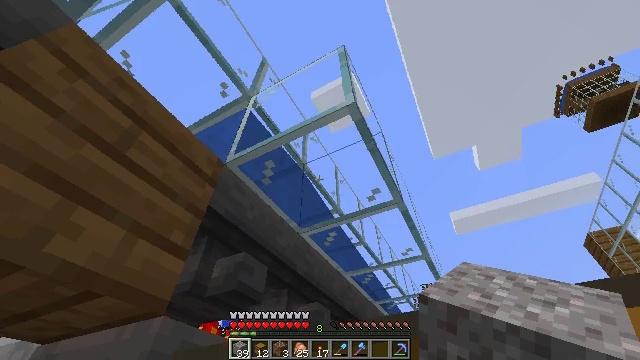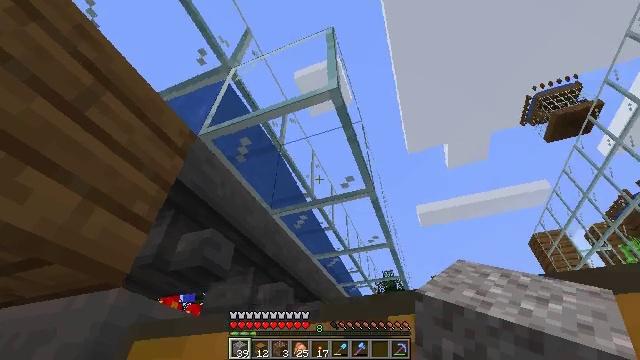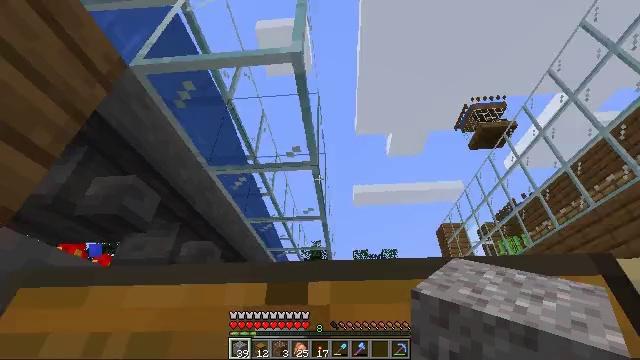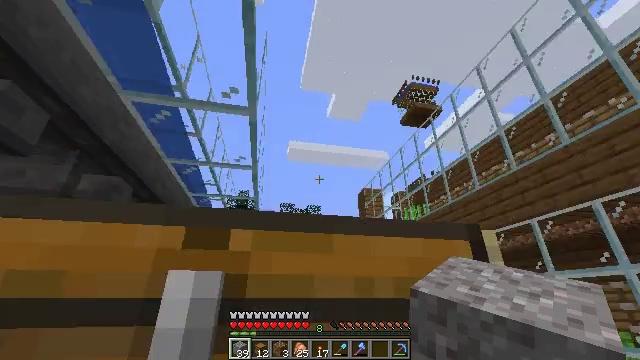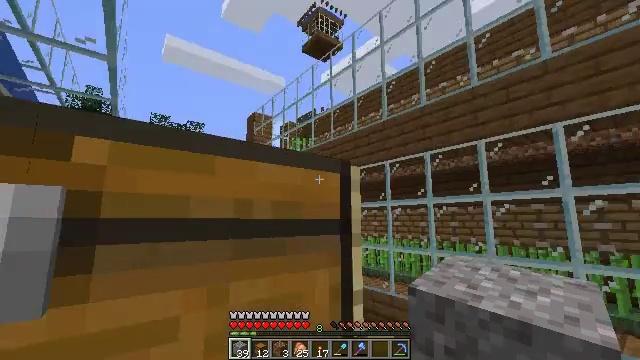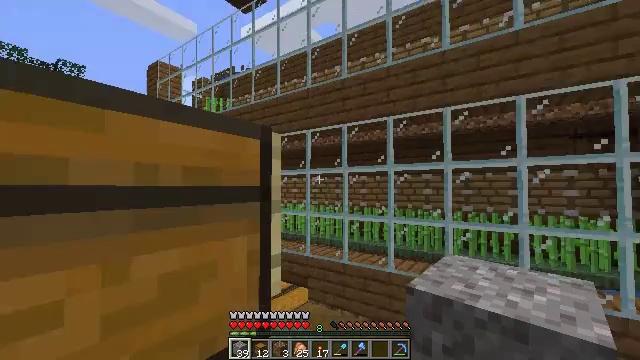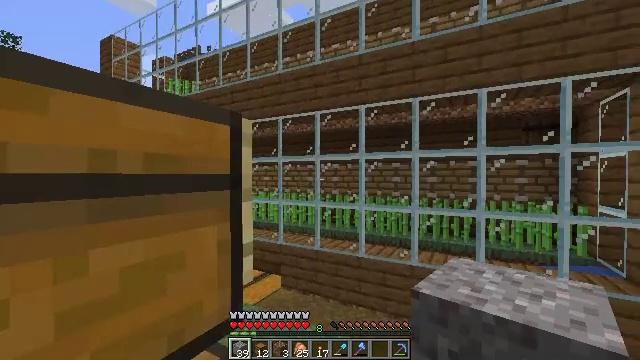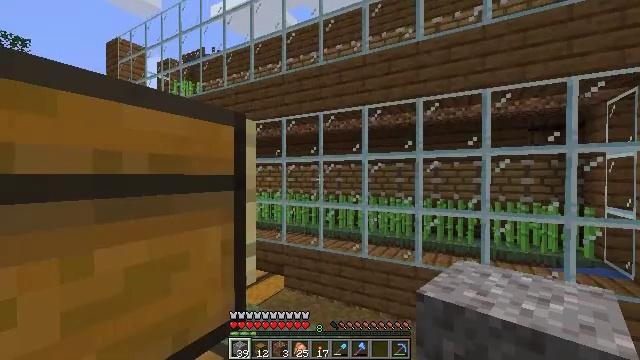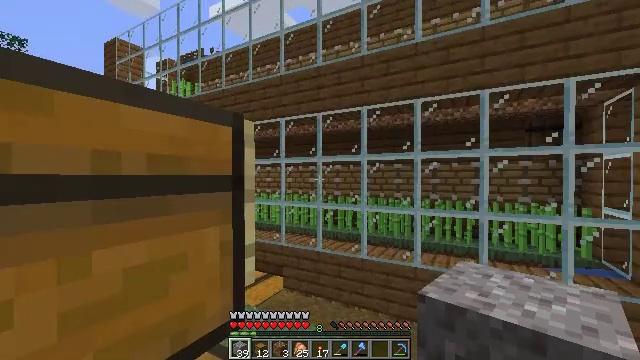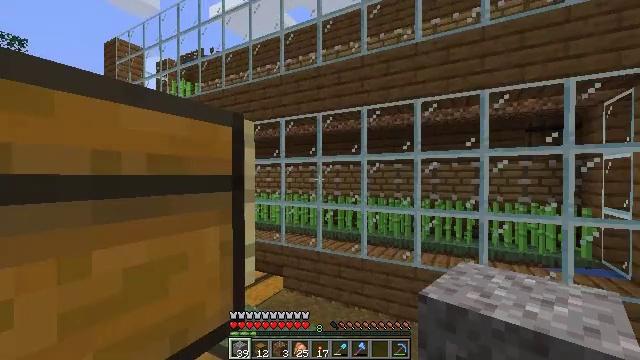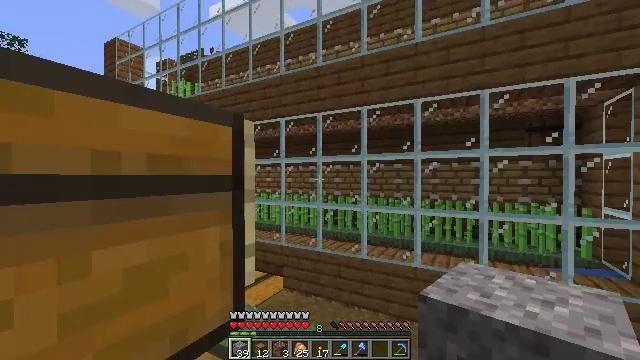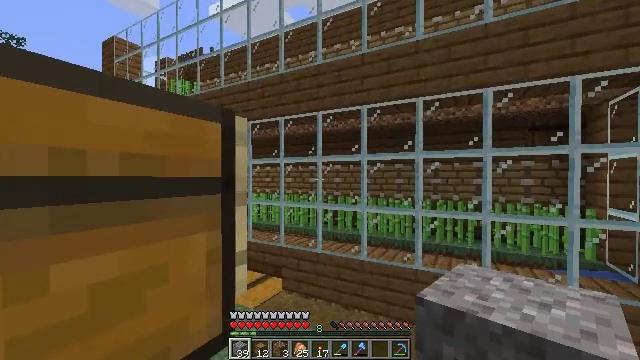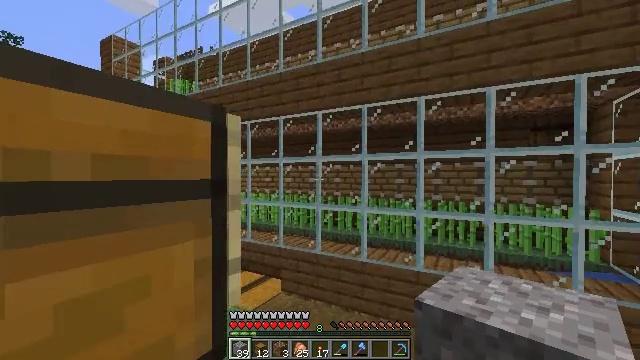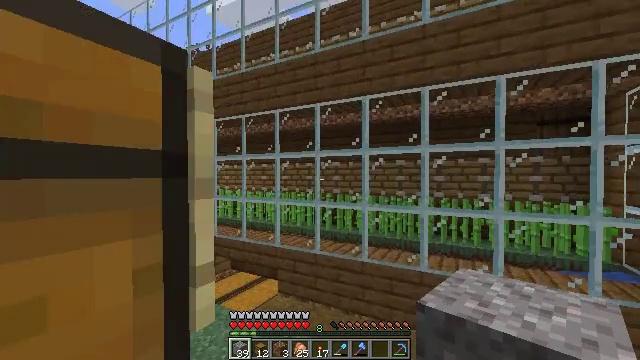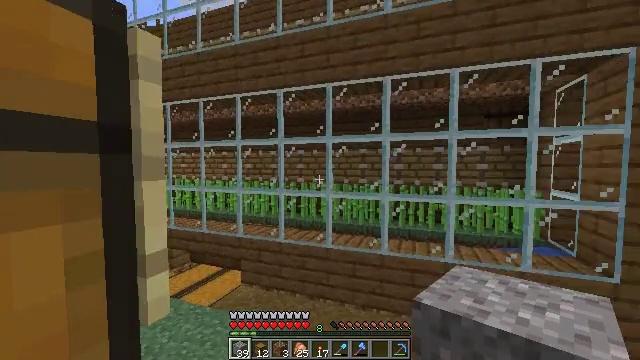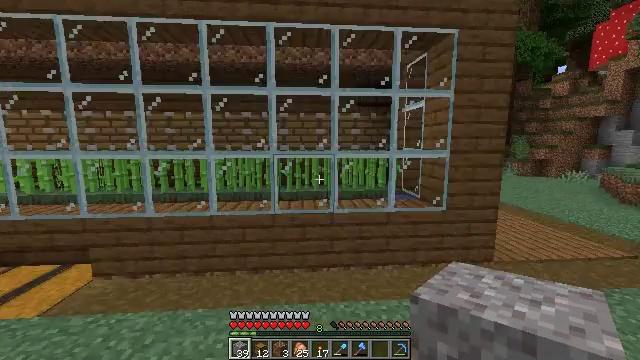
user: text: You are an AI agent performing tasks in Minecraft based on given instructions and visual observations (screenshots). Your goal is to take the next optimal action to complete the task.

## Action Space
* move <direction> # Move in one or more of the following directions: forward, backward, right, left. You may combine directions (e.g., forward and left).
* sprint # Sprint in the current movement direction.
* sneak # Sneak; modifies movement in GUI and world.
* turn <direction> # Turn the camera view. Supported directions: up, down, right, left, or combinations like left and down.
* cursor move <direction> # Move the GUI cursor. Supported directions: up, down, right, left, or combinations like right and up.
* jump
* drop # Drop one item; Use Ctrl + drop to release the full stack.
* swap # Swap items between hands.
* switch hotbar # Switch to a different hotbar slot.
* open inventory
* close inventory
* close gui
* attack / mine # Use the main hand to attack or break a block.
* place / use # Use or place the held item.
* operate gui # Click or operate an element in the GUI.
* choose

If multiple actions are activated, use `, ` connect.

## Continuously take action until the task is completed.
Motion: motion action
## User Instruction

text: Collect spruce planks from an old building.
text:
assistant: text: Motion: turn right and down
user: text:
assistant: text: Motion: turn right and down
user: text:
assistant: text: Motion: turn right and down
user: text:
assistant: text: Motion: turn right and down
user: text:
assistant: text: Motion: turn right and down
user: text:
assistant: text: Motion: turn right and down
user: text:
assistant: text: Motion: no_op
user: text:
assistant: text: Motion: no_op
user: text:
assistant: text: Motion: no_op
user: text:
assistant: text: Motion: no_op
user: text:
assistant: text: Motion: move forward
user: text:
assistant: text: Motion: move forward
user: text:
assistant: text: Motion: move forward
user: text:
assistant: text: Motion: move forward, turn right and down
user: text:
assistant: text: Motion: move forward, turn right and down
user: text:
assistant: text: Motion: move forward, sprint, turn right and down
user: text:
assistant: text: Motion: move forward, sprint, turn right and down
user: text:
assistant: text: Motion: move forward, sprint, turn right and down
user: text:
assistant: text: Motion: move forward, sprint, turn right and down
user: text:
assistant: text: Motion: move forward, turn right and down
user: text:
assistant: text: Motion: move forward
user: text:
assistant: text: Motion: move forward
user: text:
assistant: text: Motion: move forward, sprint
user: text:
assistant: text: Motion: move forward, sprint
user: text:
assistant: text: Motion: move forward, sprint
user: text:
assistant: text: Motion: move forward, sprint, turn right
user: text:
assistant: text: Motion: move forward, turn right
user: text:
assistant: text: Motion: move forward, turn right
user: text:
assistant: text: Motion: move forward, turn right
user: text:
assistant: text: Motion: turn right